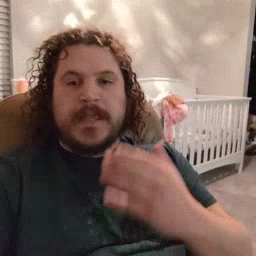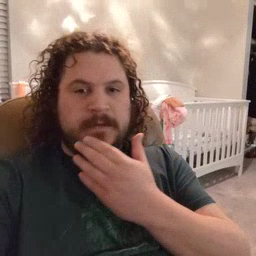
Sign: napkin